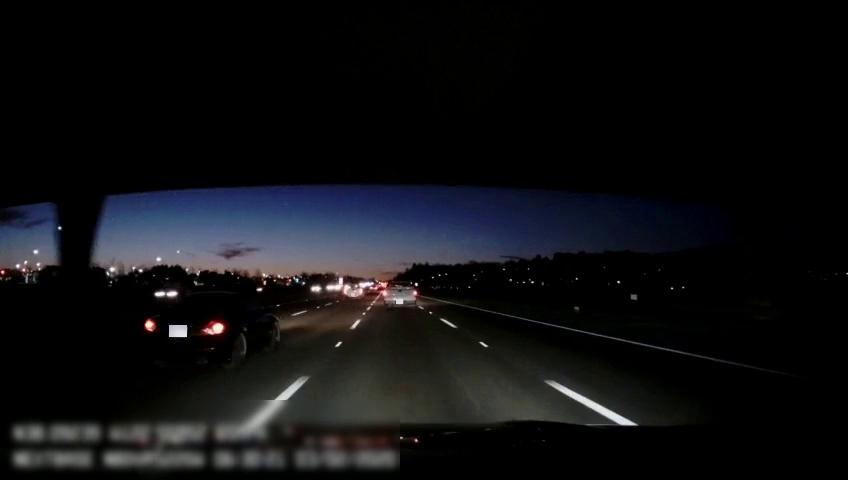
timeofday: Night
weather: Other
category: Drivable Space
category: Vehicles | Truck
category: Vehicles | Truck
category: Vehicles | Car
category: Vehicles | Car
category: Lanes | Alternate Lane
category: Lanes | Alternate Lane
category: Lanes | Alternate Lane
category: Lanes | Alternate Lane